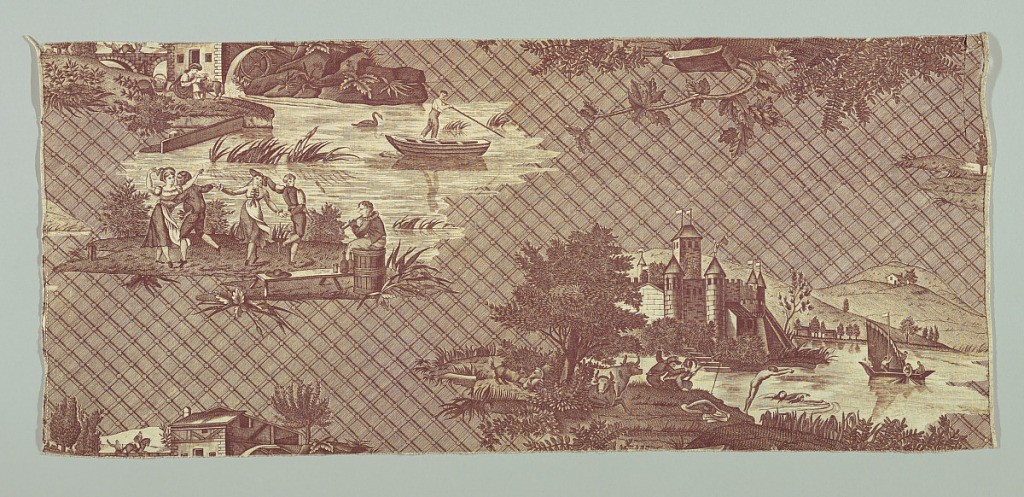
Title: Textile
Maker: Favre Petitpierre, France, 1802–1818
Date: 1800–1825
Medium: cotton Technique: printed by engraved roller on plain weave
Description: Slightly more than one repeat of two country scenes: dancing on the banks of a mill pond and a casstle next to a lake with fishermen, swimmers and boaters. Color: purple.